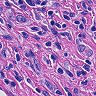
Metastatic tissue present: yes